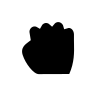
Cursor type: grabbing
OS/theme: linux-bibata
Variant: black